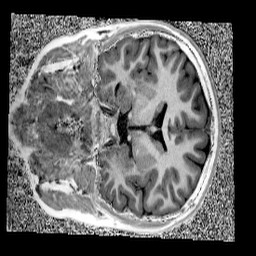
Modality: UNIT1
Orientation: coronal
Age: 9
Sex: male
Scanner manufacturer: siemens
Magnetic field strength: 3 T
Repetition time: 4 s
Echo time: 0.00303 s